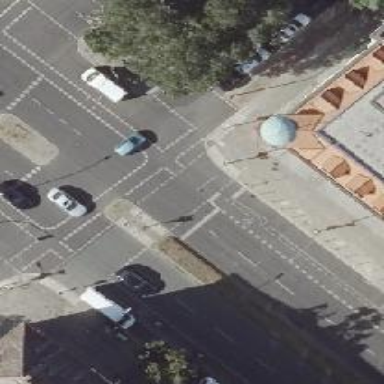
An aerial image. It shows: Road with traffic signals.